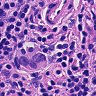
Metastatic tissue present: yes